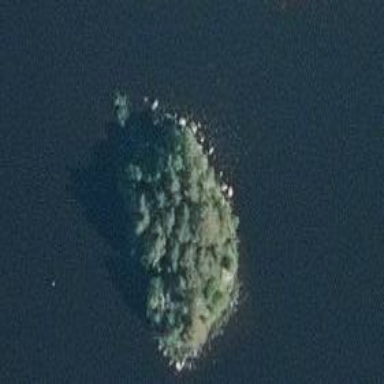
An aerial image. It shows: Islet covered in needle-leaved woodland.